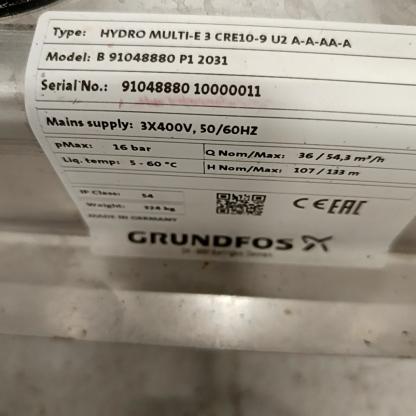
Klasa: tabliczka-znamionowa